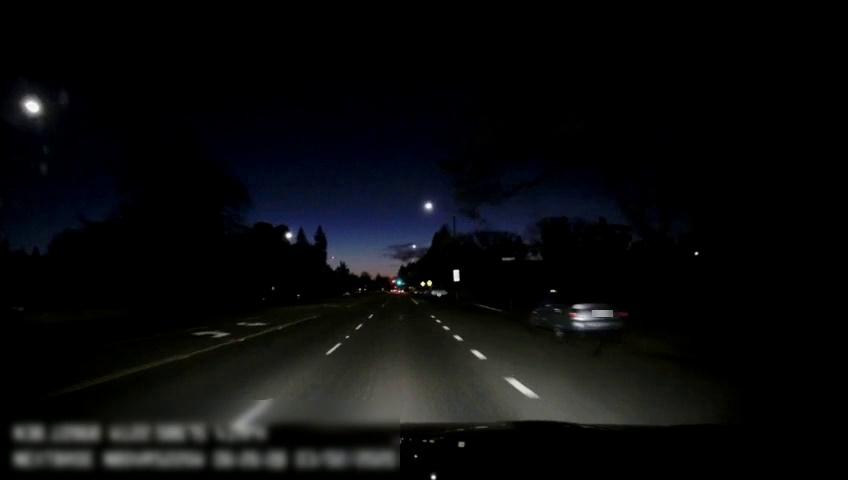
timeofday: Night
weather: Cloudy
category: Drivable Space
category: Vehicles | Car
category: Vehicles | Truck
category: Lanes | Current Lane
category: Lanes | Current Lane
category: Lanes | Alternate Lane
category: Lanes | Opposite Lane